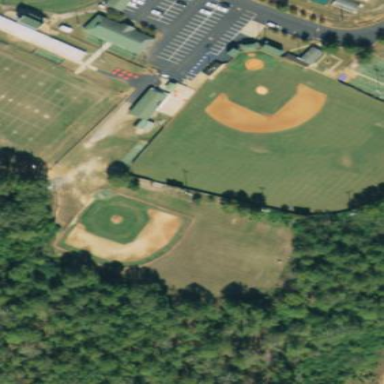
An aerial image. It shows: Baseball pitch for leisure land.